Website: home-depot
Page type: review-order
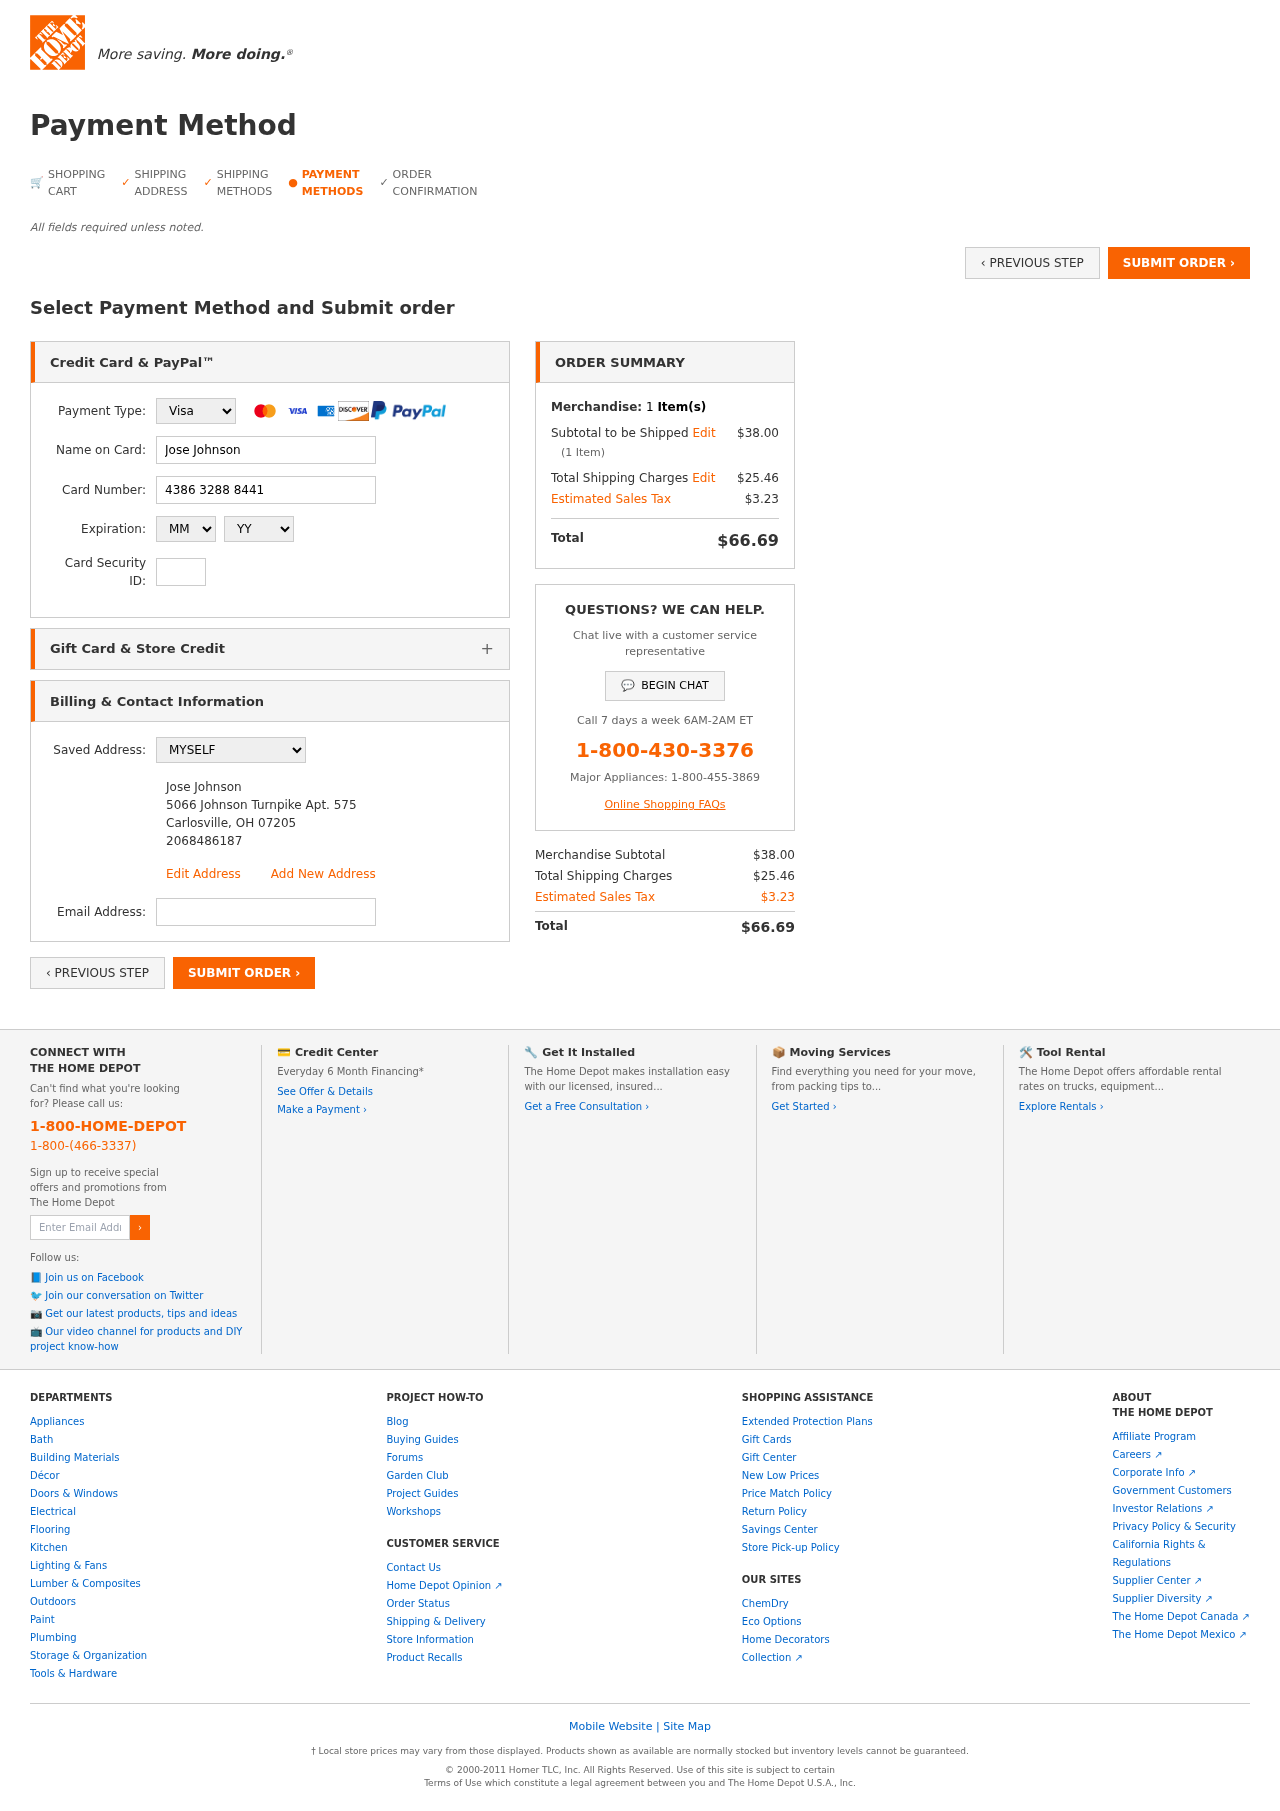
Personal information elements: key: PII_CARD_CVV
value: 001
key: PII_CARD_EXPIRY_MONTH
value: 09
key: PII_CARD_EXPIRY_YEAR
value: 26
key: PII_CARD_NUMBER
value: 4386 3288 8441 6141
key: PII_CARD_TYPE
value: Visa
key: PII_EMAIL
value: jose_johnson@hotmail.com
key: PII_FULLNAME
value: Jose Johnson
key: PII_FULLNAME2
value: Jose Johnson
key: PII_STREET
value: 5066 Johnson Turnpike Apt. 575
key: PII_LASTNAME
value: Johnson
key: PII_LASTNAME2
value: Johnson
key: PII_LASTNAME3
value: Johnson
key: PII_LASTNAME_DERIVED
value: Johnson
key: PII_CITY2
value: Carlosville
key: PII_STATE_ABBR2
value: OH
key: PII_POSTCODE
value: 07205
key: PII_POSTCODE_FULL
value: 07205
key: PII_POSTCODE_NUMERIC
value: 7205
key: PII_PHONE2
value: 2068486187
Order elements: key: ORDER_NUM_ITEMS
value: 1
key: ORDER_SUBTOTAL
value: $38.00
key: ORDER_NUM_ITEMS2
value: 1
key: ORDER_SHIPPING_COST
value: $25.46
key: ORDER_TAX
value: $3.23
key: ORDER_TOTAL
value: $66.69
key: ORDER_SUBTOTAL2
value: $38.00
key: ORDER_SHIPPING_COST2
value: $25.46
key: ORDER_TAX2
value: $3.23
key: ORDER_TOTAL2
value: $66.69